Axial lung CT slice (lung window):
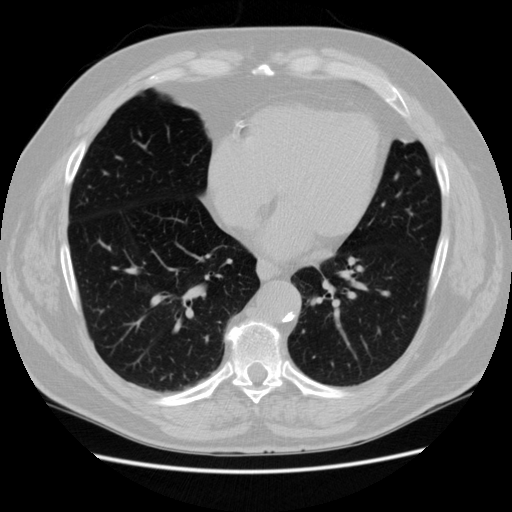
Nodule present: yes
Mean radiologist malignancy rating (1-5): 2